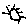
Label: sun